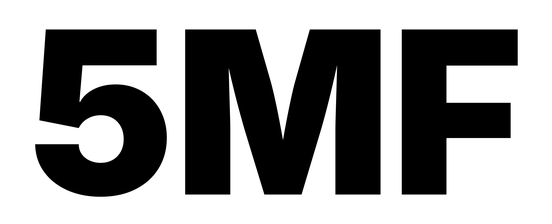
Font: Inter_Black